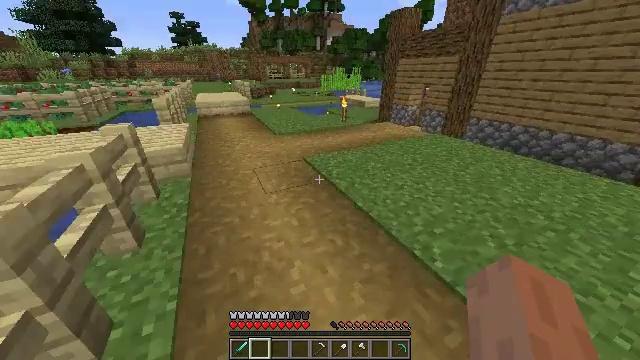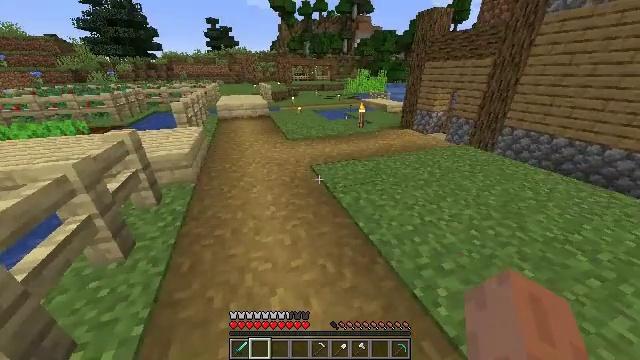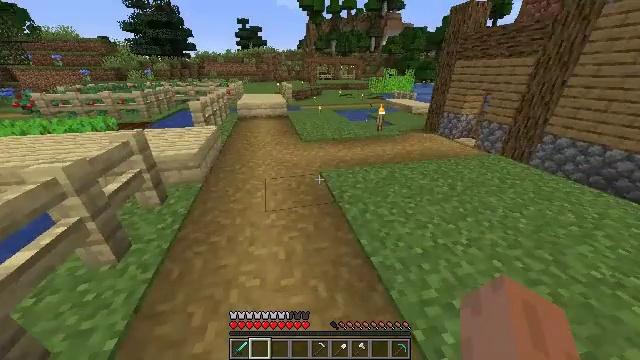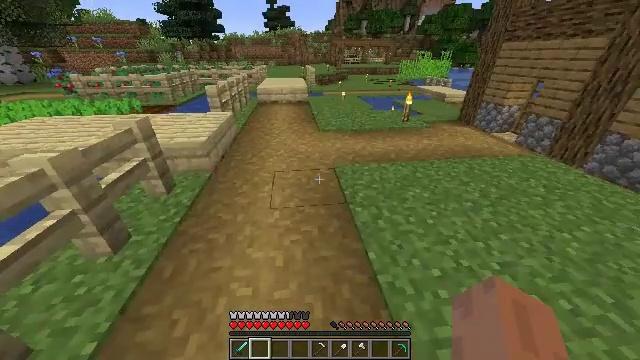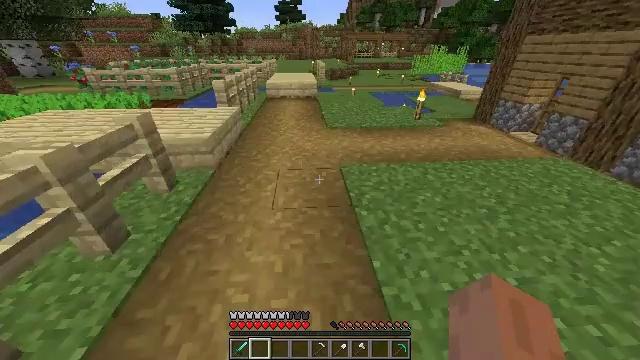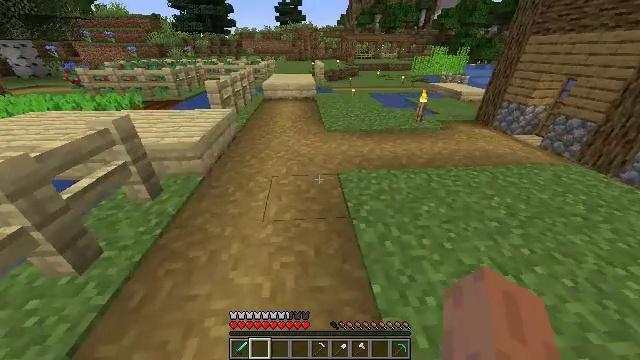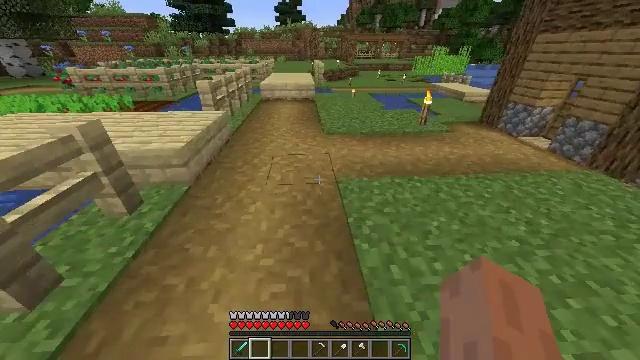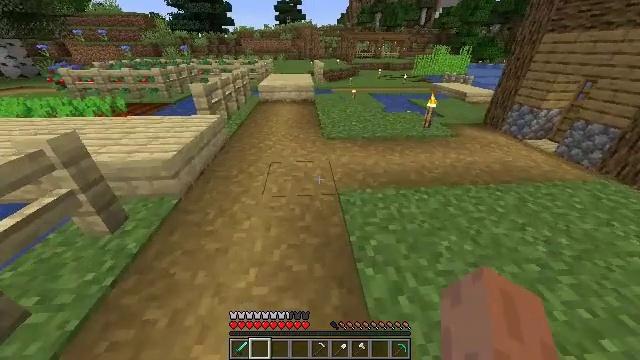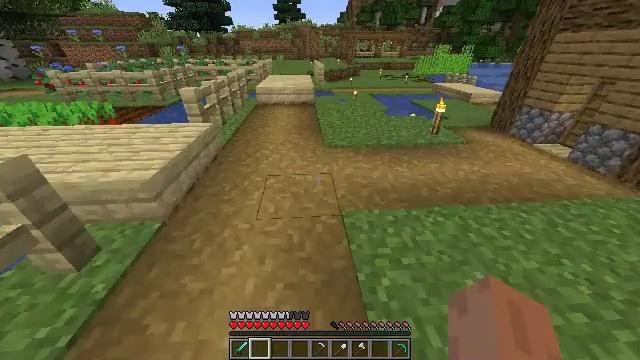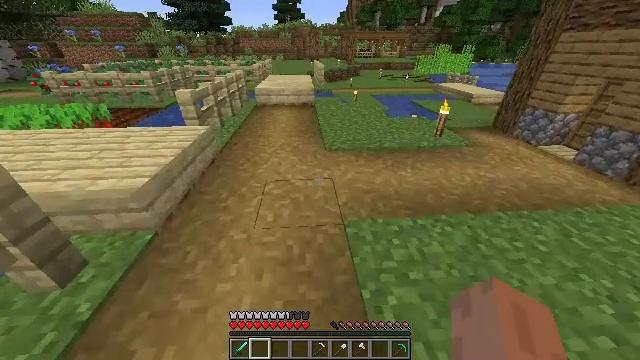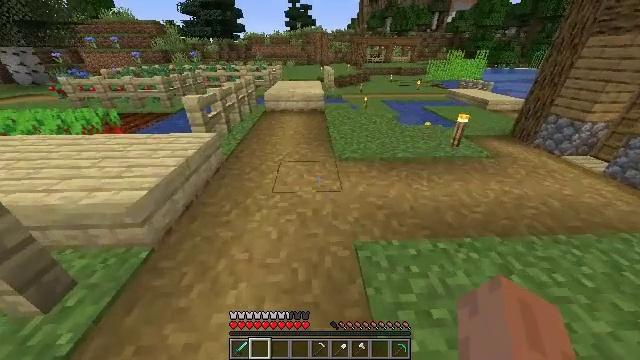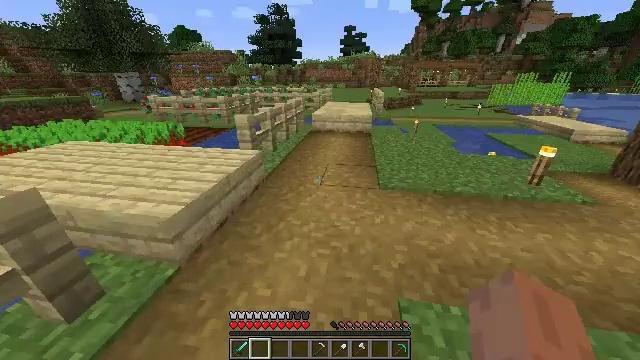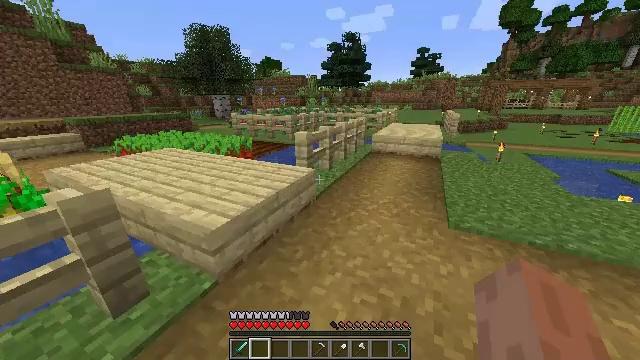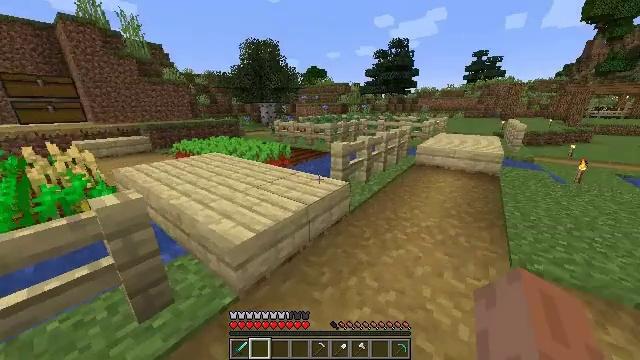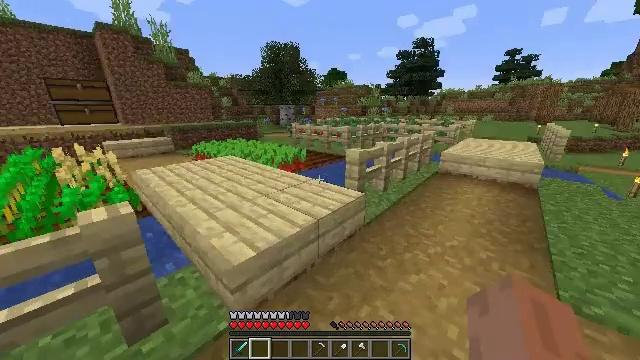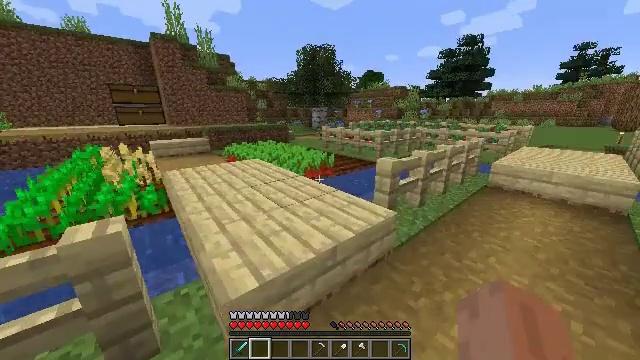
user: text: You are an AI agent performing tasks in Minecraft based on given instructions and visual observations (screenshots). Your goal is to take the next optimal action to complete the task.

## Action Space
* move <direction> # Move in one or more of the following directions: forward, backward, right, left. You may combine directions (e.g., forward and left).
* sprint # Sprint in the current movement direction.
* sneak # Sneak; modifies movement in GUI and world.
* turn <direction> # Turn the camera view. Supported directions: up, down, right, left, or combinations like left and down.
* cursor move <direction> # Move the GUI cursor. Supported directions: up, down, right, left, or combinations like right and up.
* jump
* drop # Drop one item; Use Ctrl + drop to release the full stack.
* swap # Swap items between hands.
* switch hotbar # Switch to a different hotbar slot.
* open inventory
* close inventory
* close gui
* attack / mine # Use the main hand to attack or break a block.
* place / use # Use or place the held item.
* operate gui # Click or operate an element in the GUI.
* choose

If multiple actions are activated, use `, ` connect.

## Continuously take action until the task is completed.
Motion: motion action
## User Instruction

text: Hunt a cod.
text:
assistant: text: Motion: move forward and move right, turn left
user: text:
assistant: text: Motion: move forward, turn left
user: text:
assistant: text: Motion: move forward, turn left and down
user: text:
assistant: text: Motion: move forward, turn left and down
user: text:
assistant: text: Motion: move forward
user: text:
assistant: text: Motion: move forward
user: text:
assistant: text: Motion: move forward
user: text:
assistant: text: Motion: move forward
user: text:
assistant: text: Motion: move forward
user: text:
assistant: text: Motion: move forward, turn left and up
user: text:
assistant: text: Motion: move forward, turn left and up
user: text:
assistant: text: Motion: move forward, turn left and up
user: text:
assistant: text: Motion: move forward, turn left and up
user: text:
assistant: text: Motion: move forward, turn left
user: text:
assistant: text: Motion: move forward, turn left
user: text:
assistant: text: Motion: move forward, turn left
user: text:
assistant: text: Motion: move forward, turn left
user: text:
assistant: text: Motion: move forward, turn left
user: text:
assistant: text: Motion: move forward, turn left
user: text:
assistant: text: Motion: move forward
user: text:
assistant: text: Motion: move forward
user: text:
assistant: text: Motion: move forward
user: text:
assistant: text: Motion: move forward, turn left
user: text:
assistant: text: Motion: move forward, turn left
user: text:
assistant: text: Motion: move forward, turn left
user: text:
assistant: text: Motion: move forward, turn left
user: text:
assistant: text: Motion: move forward
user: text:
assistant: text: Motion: move forward
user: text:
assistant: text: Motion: move forward
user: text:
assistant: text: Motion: move forward